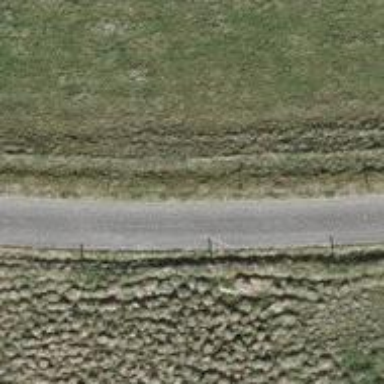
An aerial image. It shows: Well-maintained track road of grade 1.